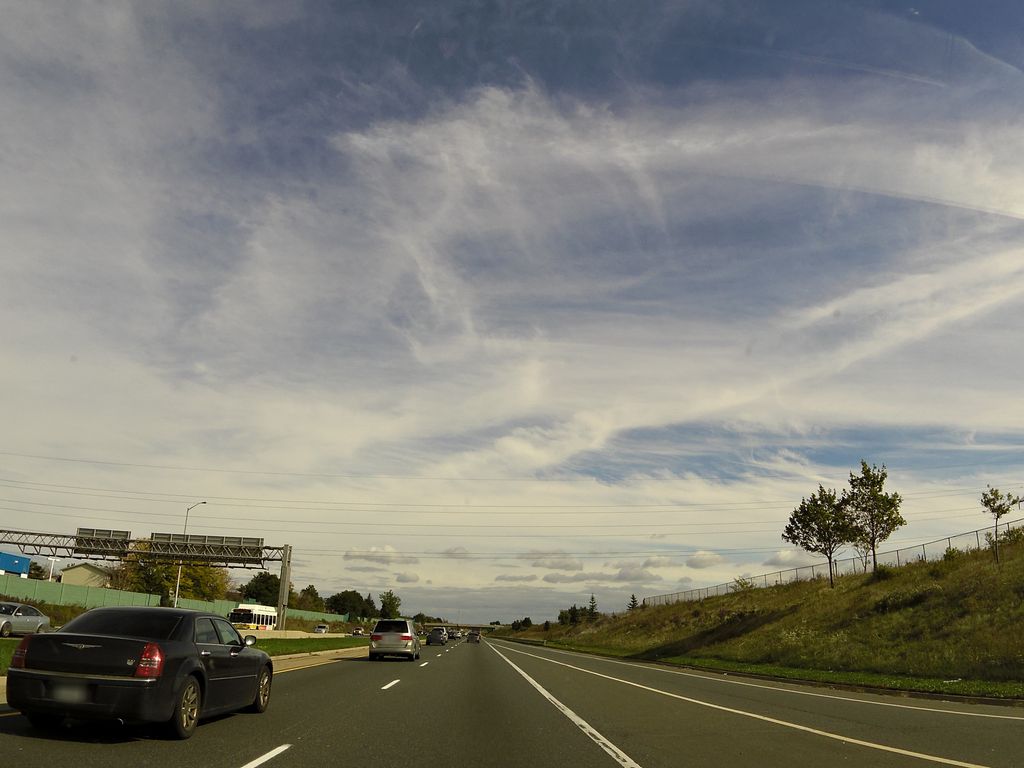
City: hamilton